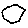
Label: hexagon